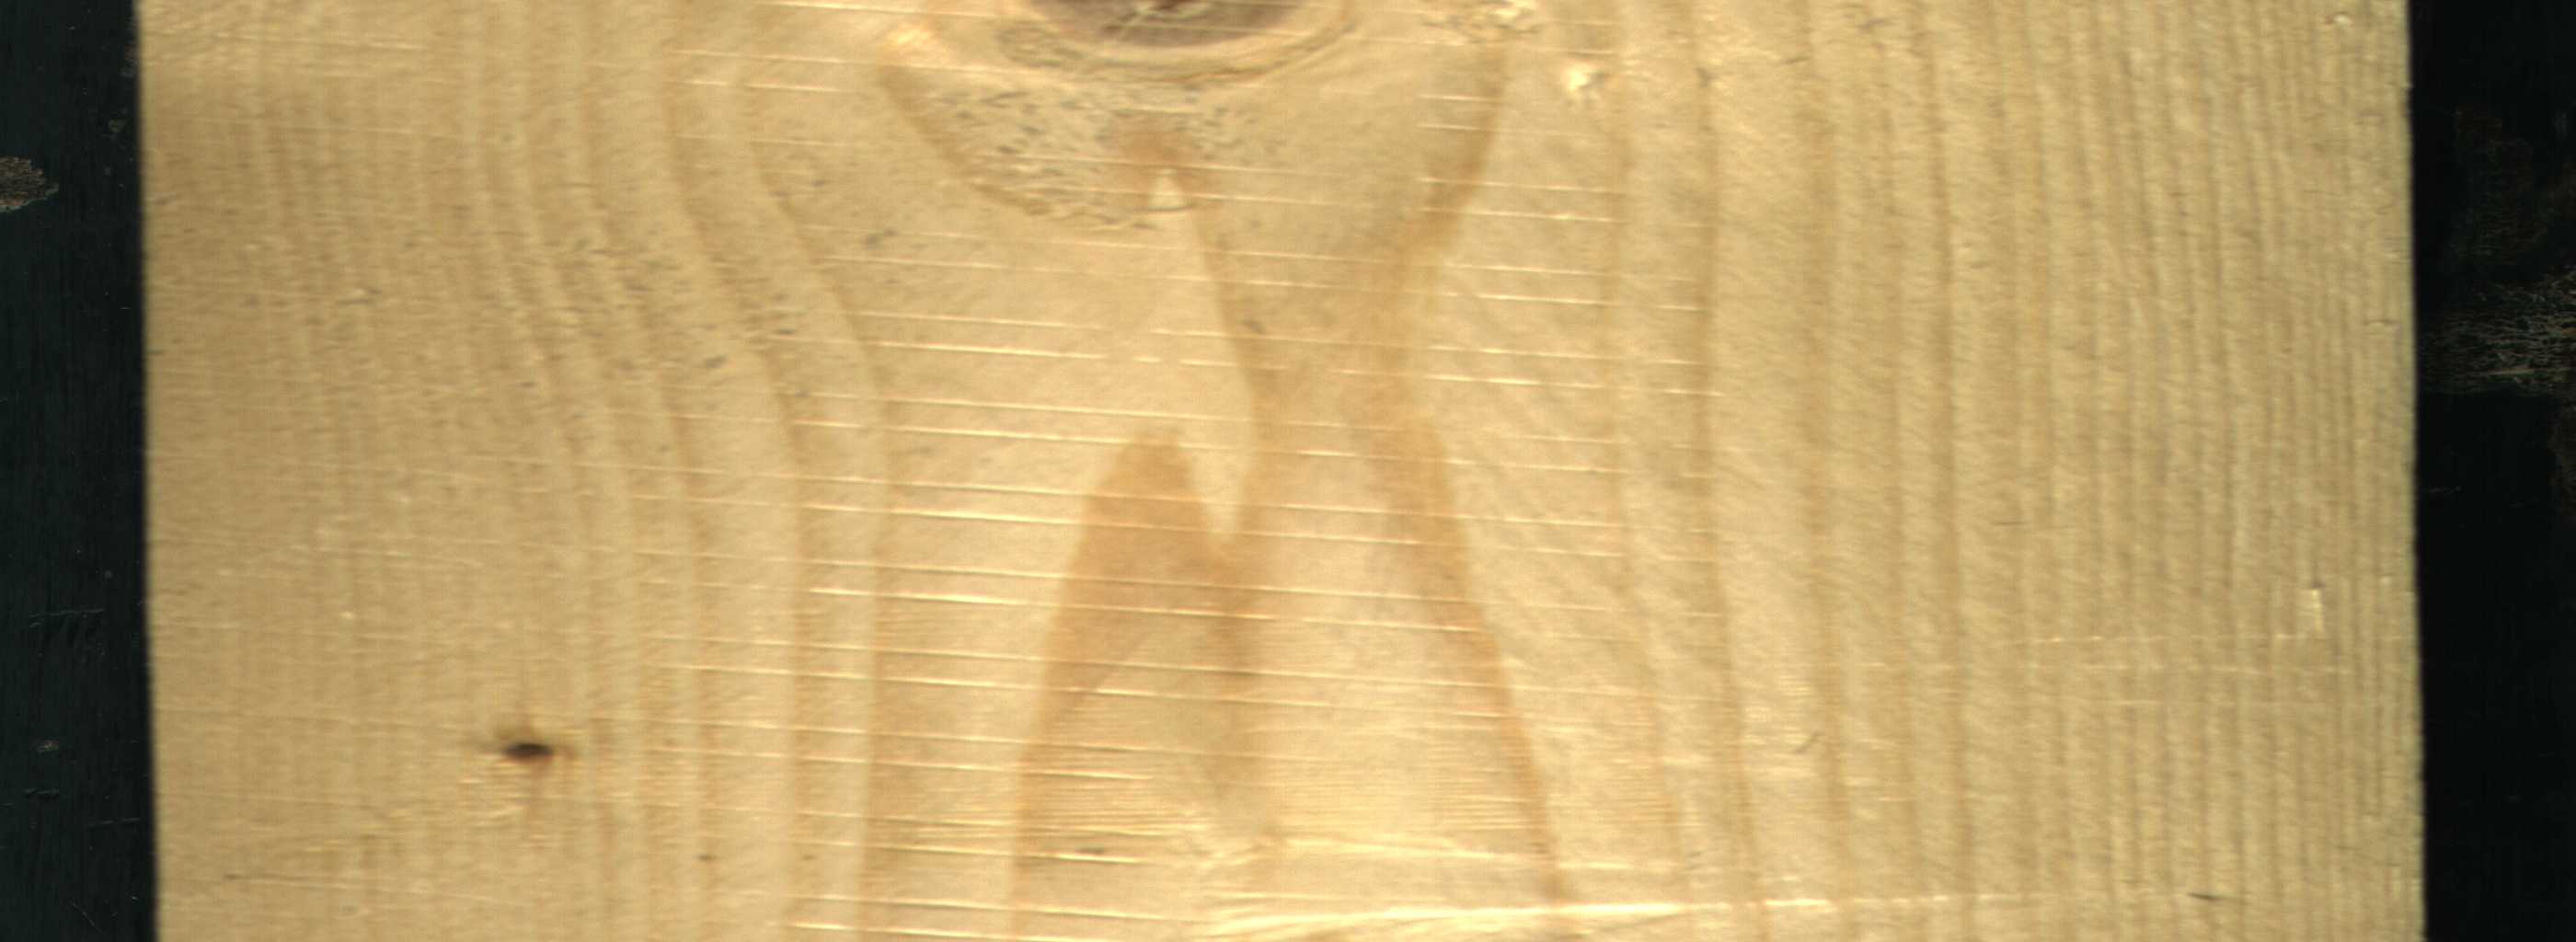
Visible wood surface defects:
Dead_Knot
Live_Knot